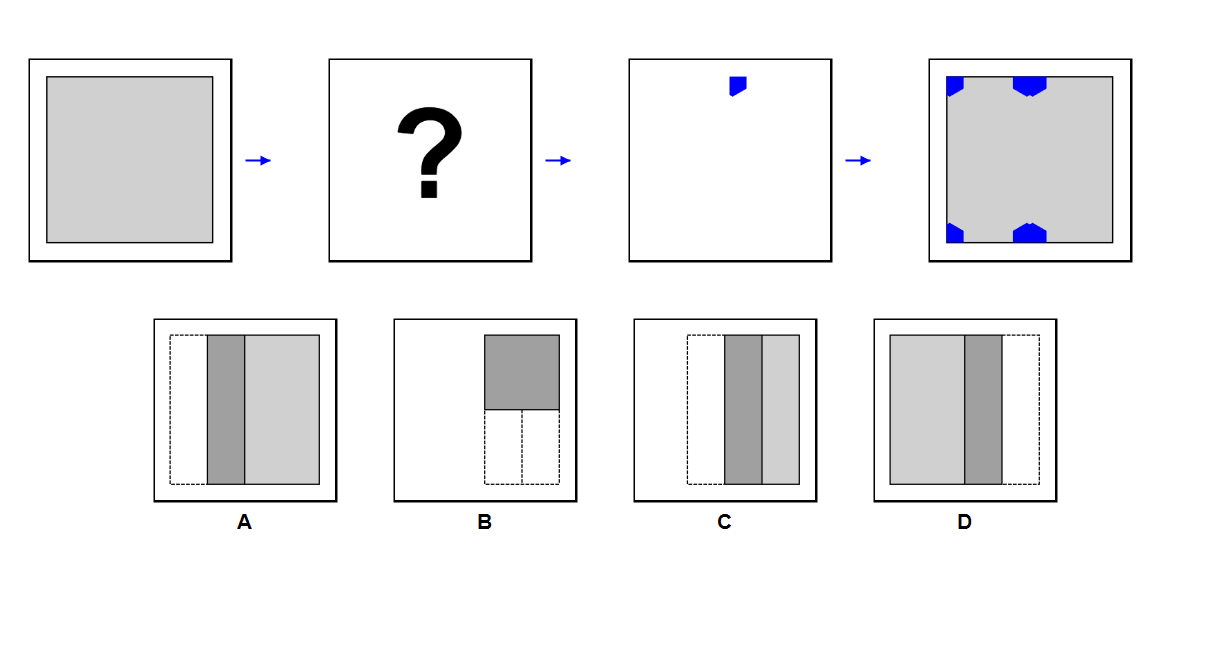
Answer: D